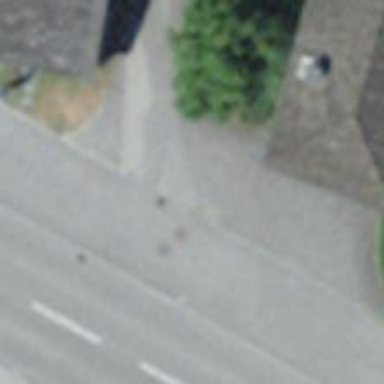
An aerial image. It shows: Bus stop with platform for public transport.